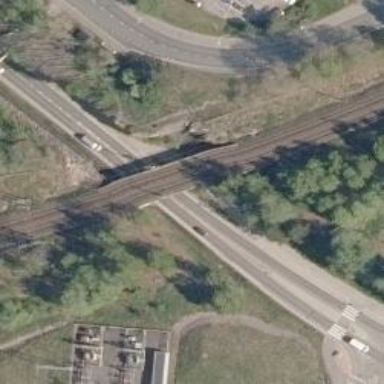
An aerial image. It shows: Bridge used by trains with continuous electrified contact lines.